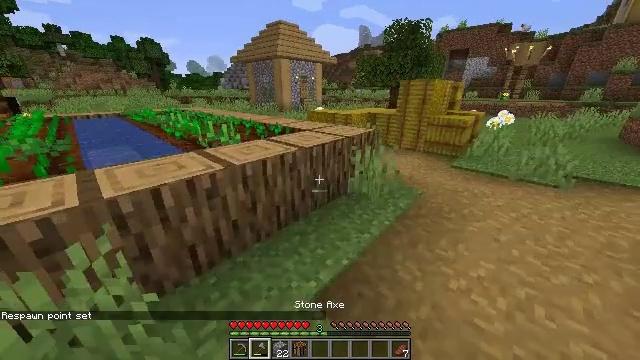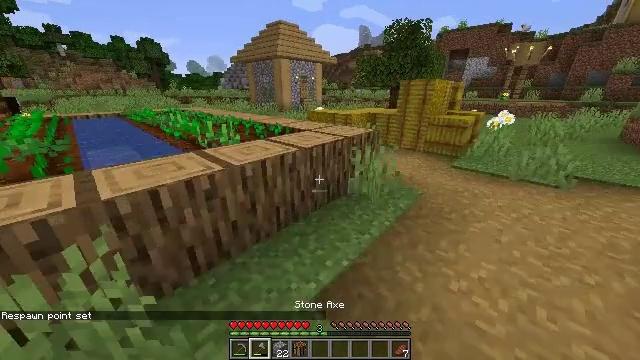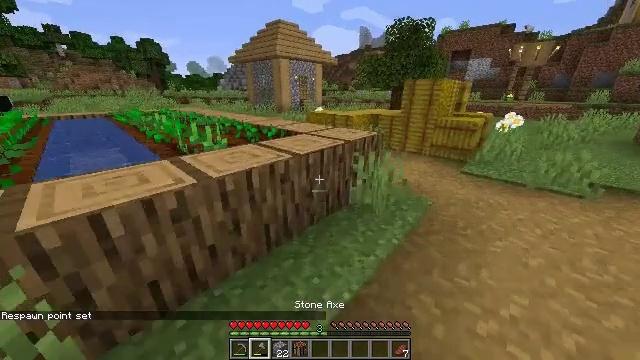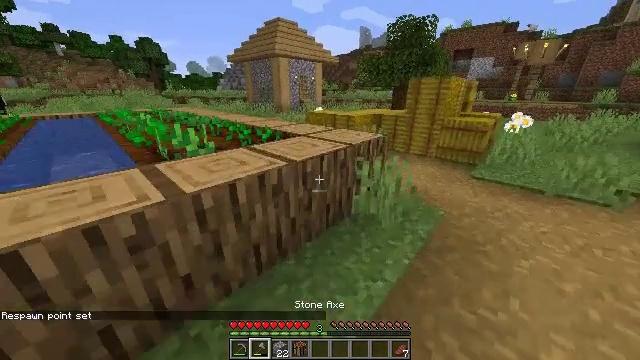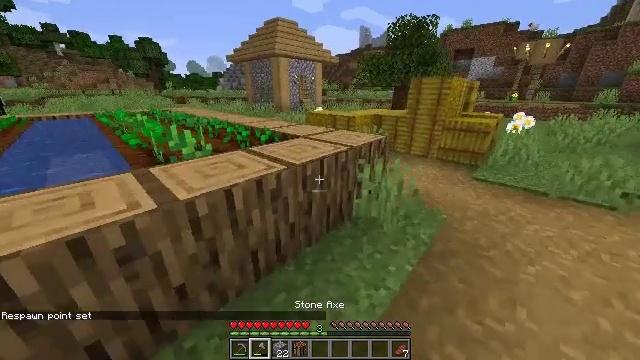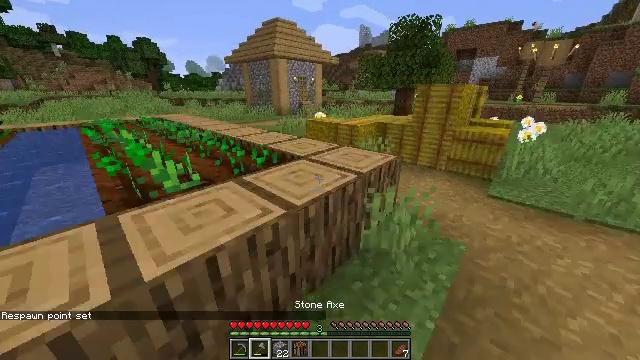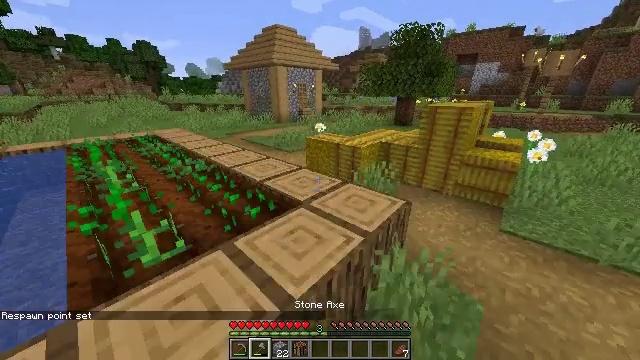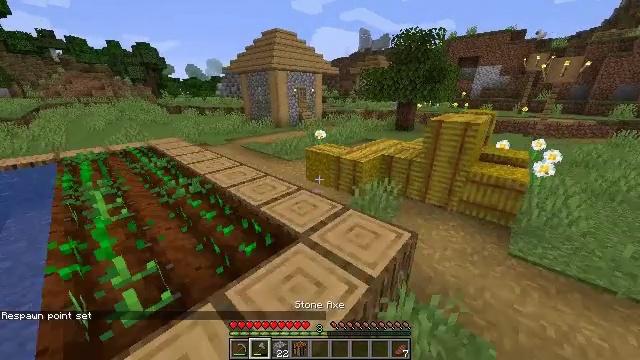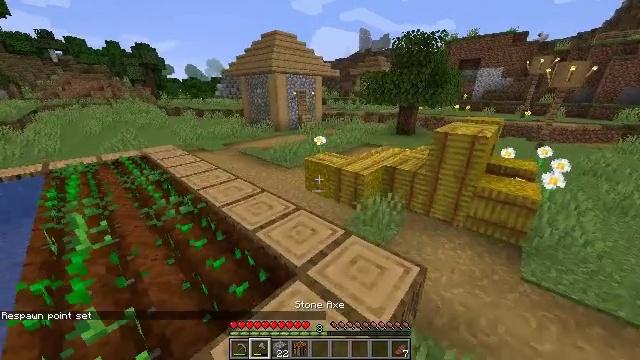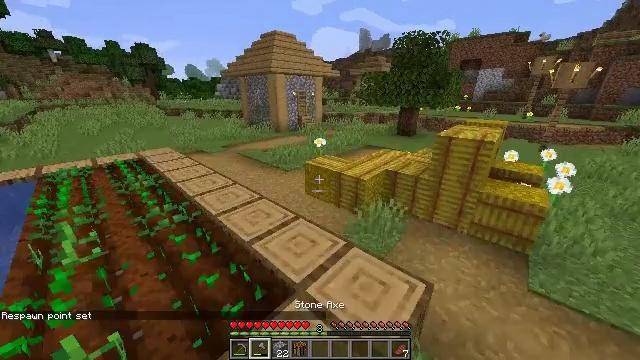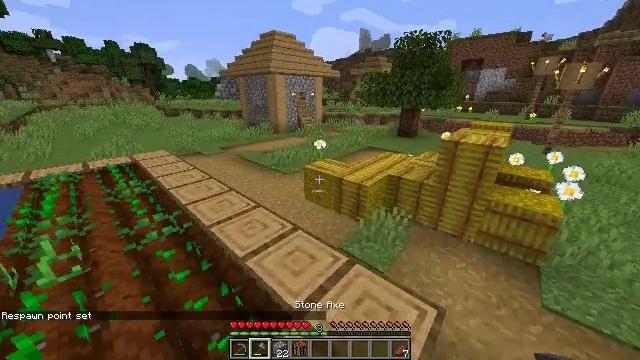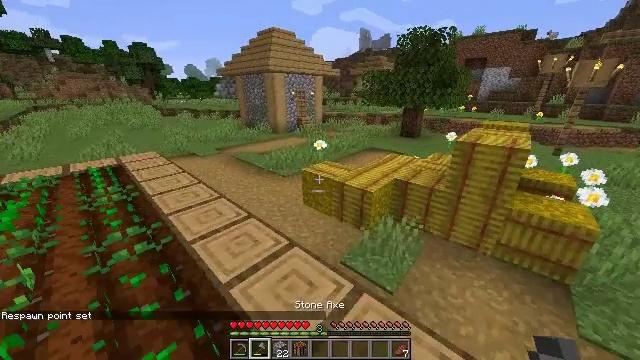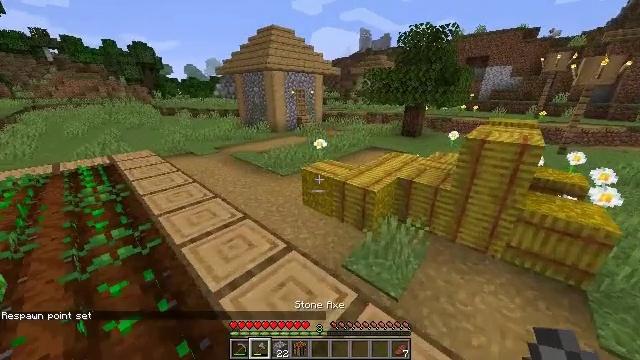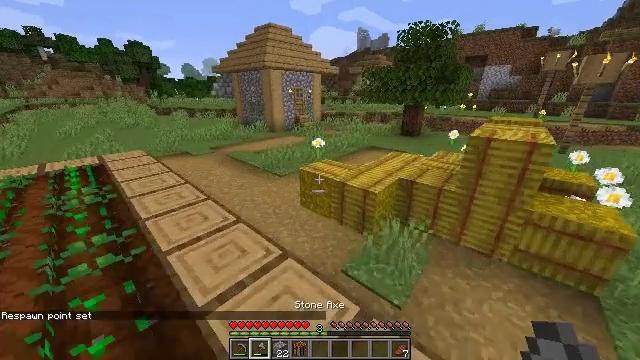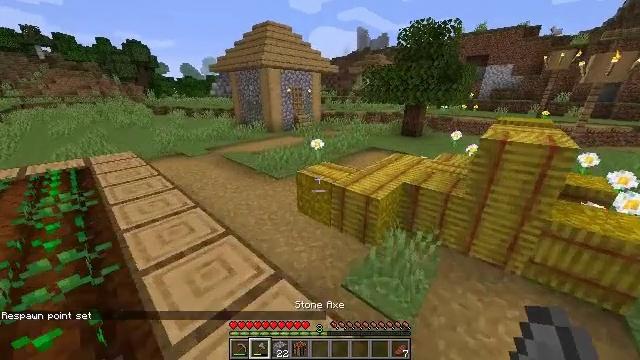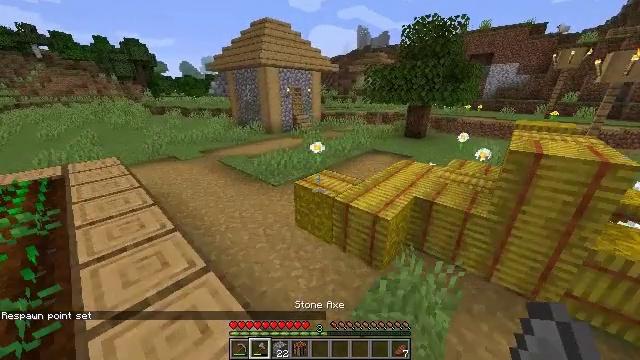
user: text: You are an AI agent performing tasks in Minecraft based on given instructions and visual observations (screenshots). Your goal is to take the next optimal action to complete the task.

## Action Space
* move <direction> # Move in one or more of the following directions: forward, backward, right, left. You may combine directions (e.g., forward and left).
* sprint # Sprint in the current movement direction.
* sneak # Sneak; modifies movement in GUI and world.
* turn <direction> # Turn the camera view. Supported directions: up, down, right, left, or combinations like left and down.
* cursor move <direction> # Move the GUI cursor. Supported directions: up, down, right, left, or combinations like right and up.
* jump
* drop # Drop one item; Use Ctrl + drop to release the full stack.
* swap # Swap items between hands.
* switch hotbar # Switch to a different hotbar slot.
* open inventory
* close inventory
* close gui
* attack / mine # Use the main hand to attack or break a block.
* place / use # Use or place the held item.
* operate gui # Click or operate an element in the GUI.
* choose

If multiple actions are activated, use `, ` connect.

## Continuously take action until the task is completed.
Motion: motion action
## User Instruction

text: Pick up the white bed by breaking it.
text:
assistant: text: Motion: move forward, sprint
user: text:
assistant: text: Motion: move forward, sprint
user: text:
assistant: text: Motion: move forward, sprint
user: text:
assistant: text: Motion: move forward, sprint
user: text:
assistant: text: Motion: move forward, sprint, jump
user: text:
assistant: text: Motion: move forward, sprint, jump
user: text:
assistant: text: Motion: move forward, sprint, jump
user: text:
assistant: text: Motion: move forward, sprint, jump
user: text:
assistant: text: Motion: move forward, sprint, jump
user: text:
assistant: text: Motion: move forward, sprint, jump
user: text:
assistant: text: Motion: move forward, sprint
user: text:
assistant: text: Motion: move forward, sprint
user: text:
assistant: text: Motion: move forward, sprint
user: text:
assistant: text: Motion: move forward, sprint
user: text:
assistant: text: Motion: move forward, sprint
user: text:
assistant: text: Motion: move forward, sprint, jump
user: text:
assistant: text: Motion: move forward, sprint, jump
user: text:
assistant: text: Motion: move forward, sprint, jump
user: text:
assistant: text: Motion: move forward, sprint, jump
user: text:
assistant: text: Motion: move forward, sprint, jump
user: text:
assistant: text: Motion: move forward, sprint, jump
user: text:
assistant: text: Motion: move forward, sprint, turn left
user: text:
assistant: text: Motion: move forward, sprint, turn left, jump
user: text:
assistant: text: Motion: move forward and move right, sprint, turn left, jump
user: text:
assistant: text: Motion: move forward and move right, sprint, turn left, jump
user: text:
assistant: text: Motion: move forward and move right, sprint, turn left, jump
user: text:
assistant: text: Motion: move forward and move right, sprint, jump
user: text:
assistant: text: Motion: move forward and move right, sprint, turn right, jump
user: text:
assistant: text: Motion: move forward and move right, sprint, turn right, jump
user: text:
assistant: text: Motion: move forward and move right, sprint, turn right, jump